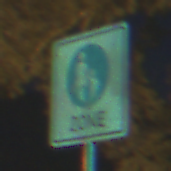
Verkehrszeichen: BeginnFussgaengerzone
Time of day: Night
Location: Outdoor (Urban)
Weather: PartlyCloudy
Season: NotSpecified
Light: Artificial